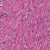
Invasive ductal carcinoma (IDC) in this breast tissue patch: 0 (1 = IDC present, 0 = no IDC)